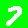
Digit: 7